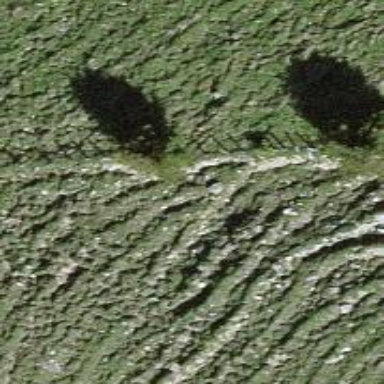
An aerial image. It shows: Needle-leaved tree in natural setting.